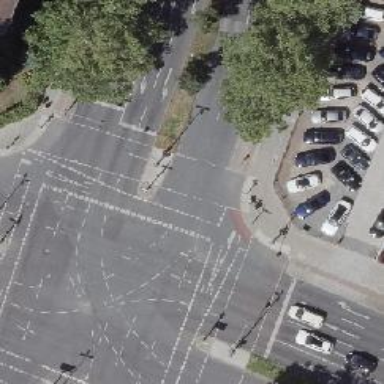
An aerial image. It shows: Asphalt footway with crossing equipped with traffic signals.